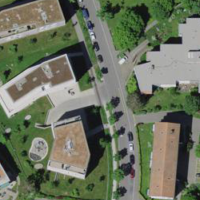
EUNIS habitat code: 55
Species observed at this site:
Cotinus coggygria
Phyteuma orbiculare